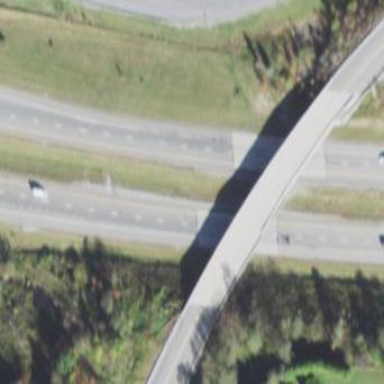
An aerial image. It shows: Man-made bridge.